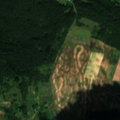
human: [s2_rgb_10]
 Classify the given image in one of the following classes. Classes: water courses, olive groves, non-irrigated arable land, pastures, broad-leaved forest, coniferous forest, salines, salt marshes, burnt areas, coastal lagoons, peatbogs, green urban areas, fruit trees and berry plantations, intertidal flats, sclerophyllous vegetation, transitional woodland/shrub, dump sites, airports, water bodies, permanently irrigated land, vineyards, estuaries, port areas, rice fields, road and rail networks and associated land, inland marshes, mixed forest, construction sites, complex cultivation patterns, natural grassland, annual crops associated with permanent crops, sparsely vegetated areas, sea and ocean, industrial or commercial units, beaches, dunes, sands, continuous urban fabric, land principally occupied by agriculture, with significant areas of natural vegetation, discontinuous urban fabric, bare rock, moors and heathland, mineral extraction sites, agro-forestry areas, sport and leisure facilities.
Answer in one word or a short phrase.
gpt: non-irrigated arable land, pastures, land principally occupied by agriculture, with significant areas of natural vegetation, broad-leaved forest, mixed forest